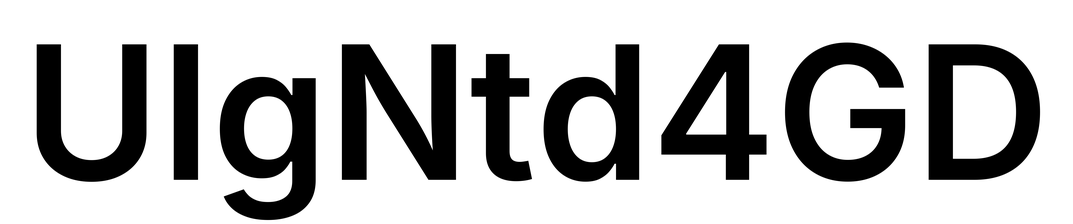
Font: Inter_SemiBold